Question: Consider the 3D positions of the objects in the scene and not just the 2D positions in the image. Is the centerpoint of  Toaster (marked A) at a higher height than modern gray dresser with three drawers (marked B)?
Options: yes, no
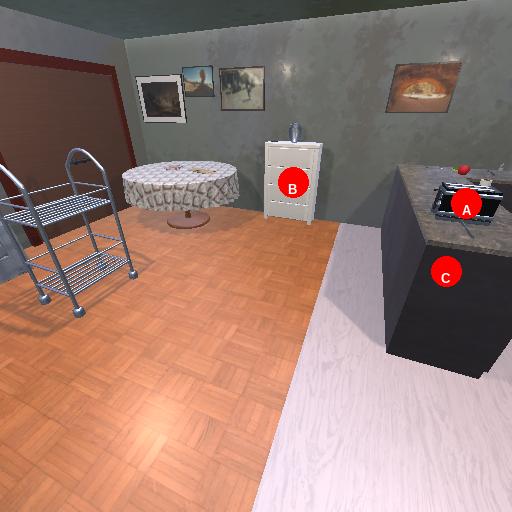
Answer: yes